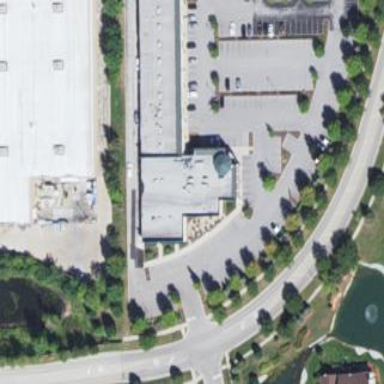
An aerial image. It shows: Retail building.